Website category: auto
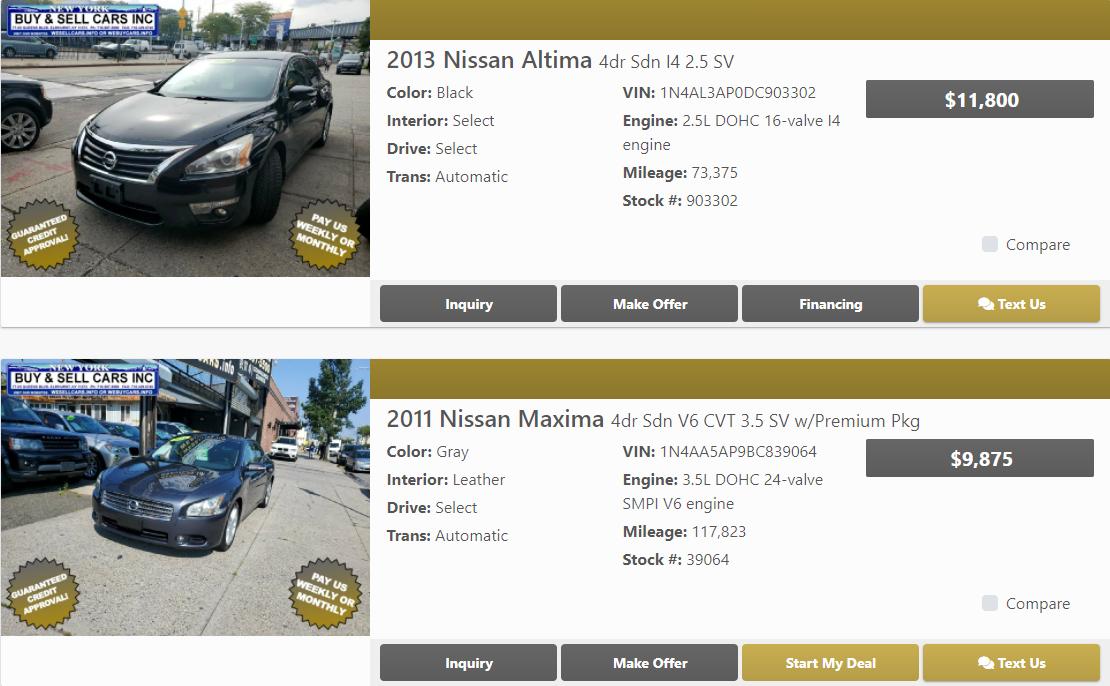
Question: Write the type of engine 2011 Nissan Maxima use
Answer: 3.5L DOHC 24-valve SMPI V6 engine

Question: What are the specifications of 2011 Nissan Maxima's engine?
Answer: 3.5L DOHC 24-valve SMPI V6 engine

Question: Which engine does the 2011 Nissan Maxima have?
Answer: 3.5L DOHC 24-valve SMPI V6 engine

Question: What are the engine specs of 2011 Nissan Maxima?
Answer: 3.5L DOHC 24-valve SMPI V6 engine

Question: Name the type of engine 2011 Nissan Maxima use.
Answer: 3.5L DOHC 24-valve SMPI V6 engine

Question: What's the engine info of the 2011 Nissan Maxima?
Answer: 3.5L DOHC 24-valve SMPI V6 engine

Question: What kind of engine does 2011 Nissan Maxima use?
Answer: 3.5L DOHC 24-valve SMPI V6 engine

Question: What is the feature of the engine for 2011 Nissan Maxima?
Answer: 3.5L DOHC 24-valve SMPI V6 engine

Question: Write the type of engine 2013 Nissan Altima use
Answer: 2.5L DOHC 16-valve I4 engine

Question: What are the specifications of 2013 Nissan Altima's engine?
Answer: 2.5L DOHC 16-valve I4 engine

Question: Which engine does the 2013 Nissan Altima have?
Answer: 2.5L DOHC 16-valve I4 engine

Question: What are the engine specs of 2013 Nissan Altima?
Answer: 2.5L DOHC 16-valve I4 engine

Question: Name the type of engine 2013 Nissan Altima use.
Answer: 2.5L DOHC 16-valve I4 engine

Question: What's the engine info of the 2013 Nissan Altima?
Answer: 2.5L DOHC 16-valve I4 engine

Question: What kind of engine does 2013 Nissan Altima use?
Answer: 2.5L DOHC 16-valve I4 engine

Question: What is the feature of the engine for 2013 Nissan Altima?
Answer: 2.5L DOHC 16-valve I4 engine

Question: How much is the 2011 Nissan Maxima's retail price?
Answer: $9,875

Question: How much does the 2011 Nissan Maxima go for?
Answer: $9,875

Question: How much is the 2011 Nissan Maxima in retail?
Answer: $9,875

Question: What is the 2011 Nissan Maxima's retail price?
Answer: $9,875

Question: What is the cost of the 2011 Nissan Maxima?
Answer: $9,875

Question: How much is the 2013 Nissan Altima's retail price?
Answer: $11,800

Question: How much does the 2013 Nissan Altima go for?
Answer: $11,800

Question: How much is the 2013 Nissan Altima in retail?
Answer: $11,800

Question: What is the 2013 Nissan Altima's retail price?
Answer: $11,800

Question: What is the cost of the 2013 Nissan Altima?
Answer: $11,800

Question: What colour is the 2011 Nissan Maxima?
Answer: Gray

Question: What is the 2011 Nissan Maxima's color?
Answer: Gray

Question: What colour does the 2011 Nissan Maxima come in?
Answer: Gray

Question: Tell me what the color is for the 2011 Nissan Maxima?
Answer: Gray

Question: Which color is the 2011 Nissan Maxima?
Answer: Gray

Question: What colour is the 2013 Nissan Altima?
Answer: Black

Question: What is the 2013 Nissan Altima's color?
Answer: Black

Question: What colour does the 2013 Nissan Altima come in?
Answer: Black

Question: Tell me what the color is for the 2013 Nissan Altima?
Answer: Black

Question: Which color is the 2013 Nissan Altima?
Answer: Black

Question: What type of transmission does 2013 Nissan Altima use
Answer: Automatic

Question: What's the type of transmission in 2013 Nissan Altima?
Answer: Automatic

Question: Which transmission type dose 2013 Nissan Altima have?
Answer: Automatic

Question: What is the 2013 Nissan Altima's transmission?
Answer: Automatic

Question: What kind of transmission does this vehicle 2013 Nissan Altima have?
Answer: Automatic

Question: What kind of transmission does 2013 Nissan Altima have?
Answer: Automatic

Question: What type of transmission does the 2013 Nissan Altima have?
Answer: Automatic

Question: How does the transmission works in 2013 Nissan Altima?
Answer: Automatic

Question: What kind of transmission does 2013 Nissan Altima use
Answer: Automatic

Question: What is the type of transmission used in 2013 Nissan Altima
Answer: Automatic

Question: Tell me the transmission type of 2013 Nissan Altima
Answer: Automatic

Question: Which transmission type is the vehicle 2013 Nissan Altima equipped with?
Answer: Automatic

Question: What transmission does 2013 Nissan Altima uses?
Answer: Automatic

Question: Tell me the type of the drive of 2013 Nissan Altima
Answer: Select

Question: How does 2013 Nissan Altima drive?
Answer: Select

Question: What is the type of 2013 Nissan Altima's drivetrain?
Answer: Select

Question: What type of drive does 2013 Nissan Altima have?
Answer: Select

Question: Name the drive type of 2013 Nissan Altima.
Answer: Select

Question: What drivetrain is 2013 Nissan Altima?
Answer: Select

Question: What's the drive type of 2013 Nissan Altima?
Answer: Select

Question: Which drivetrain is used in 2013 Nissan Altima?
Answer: Select

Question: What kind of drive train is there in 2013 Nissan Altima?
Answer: Select

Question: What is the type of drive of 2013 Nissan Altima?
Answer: Select

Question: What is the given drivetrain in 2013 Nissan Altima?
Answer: Select

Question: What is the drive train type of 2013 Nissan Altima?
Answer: Select

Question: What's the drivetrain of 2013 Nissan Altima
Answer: Select

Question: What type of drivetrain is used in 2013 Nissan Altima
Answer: Select

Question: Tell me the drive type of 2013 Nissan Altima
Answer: Select